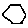
Label: hexagon